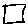
Label: square